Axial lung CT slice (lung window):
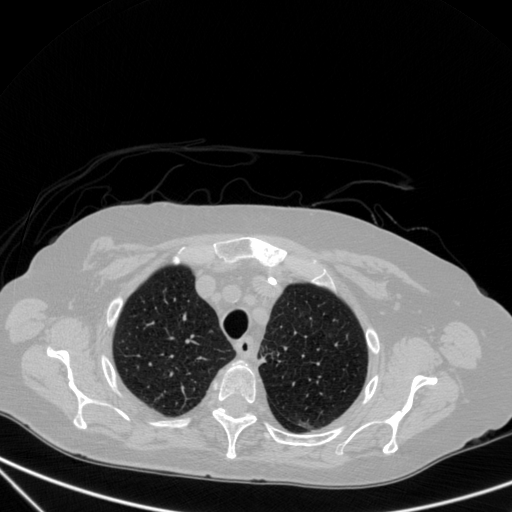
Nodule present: no